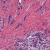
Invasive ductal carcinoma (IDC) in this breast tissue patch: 1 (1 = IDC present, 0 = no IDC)